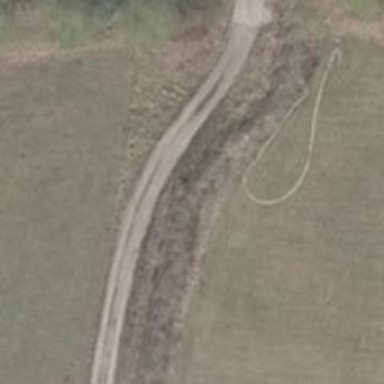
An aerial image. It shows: Sandy track with grade5 tracktype.